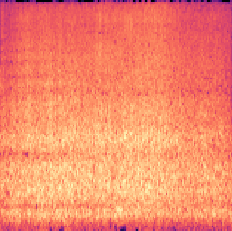
Sound class: Sea waves